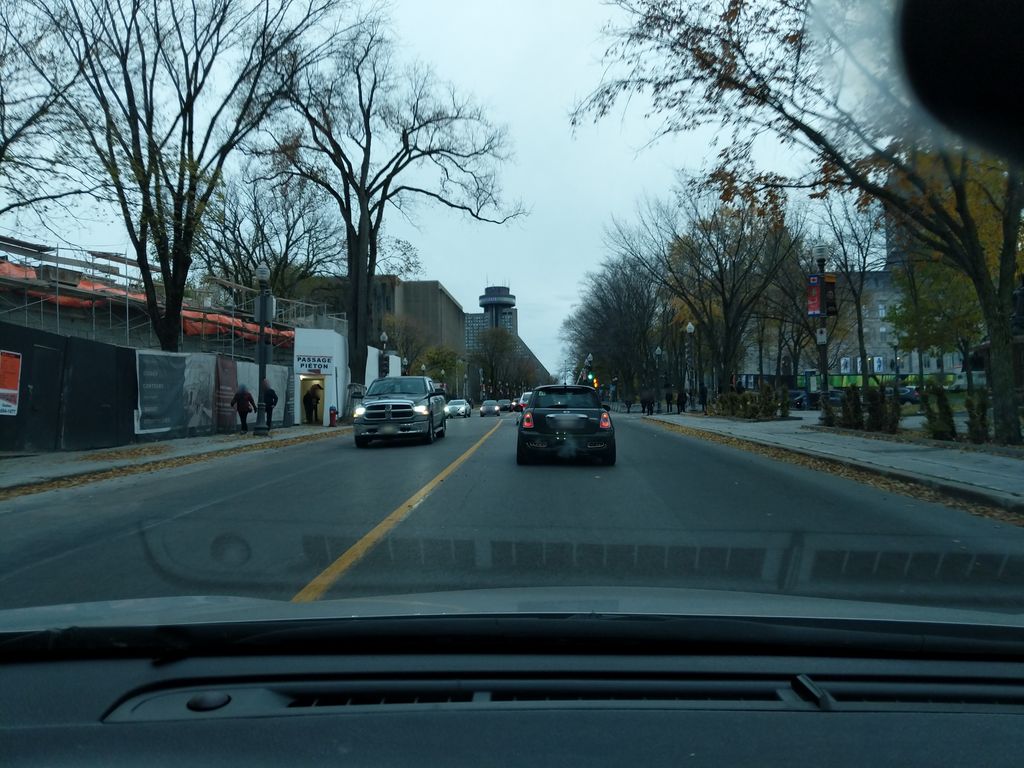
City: quebec_city